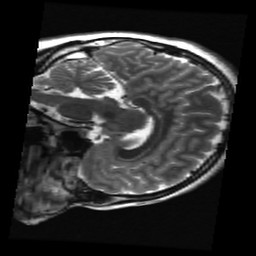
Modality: T2w
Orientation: sagittal
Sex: male
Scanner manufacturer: ge
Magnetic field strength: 3 T
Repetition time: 5 s
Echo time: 0.101 s